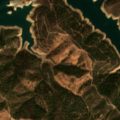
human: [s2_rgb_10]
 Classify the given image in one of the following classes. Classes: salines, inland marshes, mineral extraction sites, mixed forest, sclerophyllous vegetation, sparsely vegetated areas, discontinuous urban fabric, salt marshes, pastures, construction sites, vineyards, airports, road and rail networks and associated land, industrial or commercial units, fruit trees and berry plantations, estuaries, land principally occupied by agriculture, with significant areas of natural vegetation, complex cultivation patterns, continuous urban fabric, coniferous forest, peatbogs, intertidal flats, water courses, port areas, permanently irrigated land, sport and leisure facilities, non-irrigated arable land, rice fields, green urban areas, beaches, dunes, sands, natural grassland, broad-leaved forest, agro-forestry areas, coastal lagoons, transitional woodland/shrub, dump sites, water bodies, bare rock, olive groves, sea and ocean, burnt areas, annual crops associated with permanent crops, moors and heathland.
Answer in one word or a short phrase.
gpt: broad-leaved forest, sclerophyllous vegetation, transitional woodland/shrub, water bodies